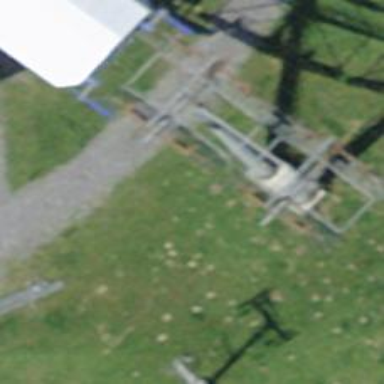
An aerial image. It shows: Pylon used for aerialway.